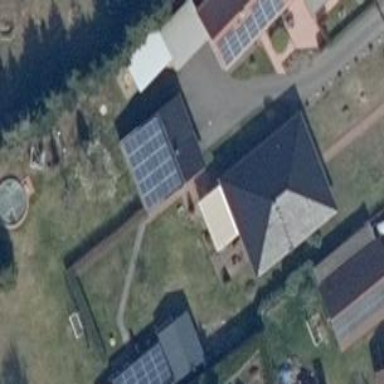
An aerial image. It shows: Solar-powered generator using photovoltaic technology. This small installation generates electricity through solar photovoltaic panels.